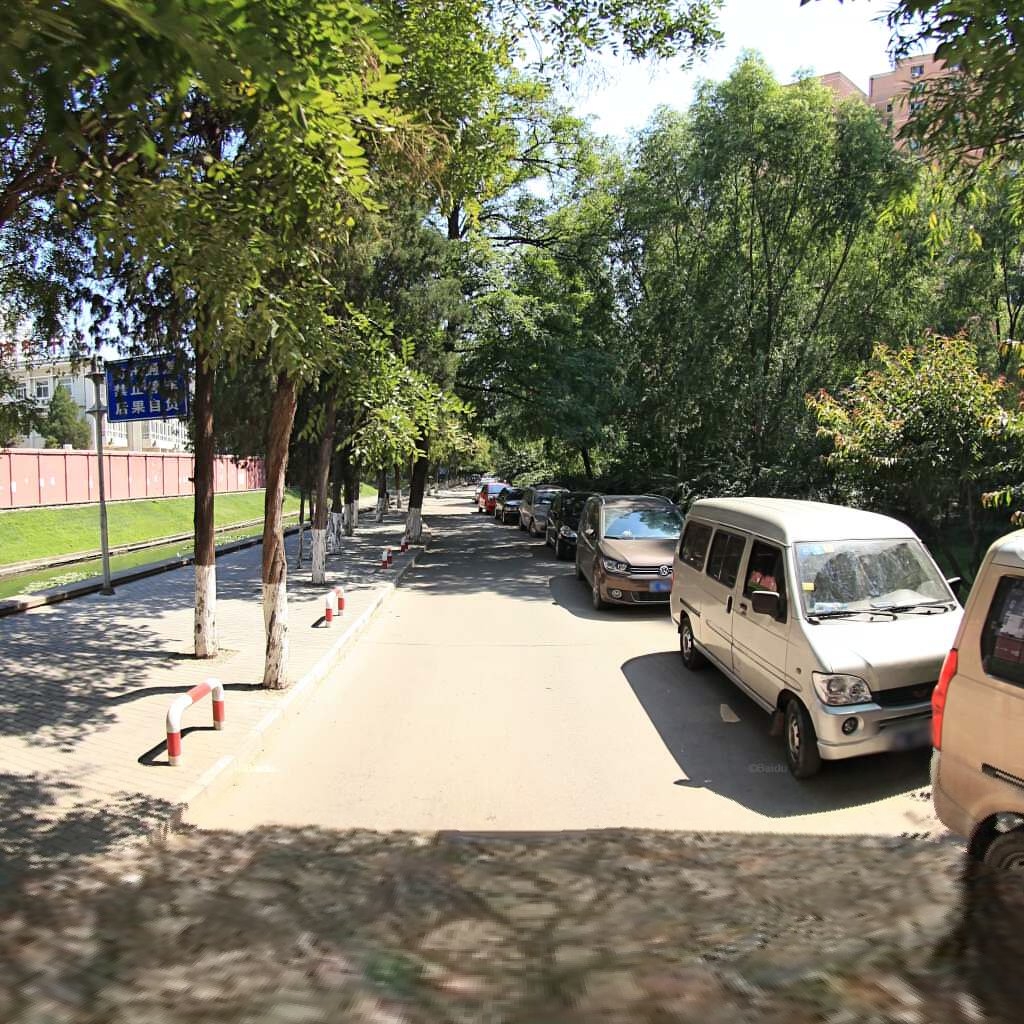
Region: Haidian
Road damage annotations: transverse crack